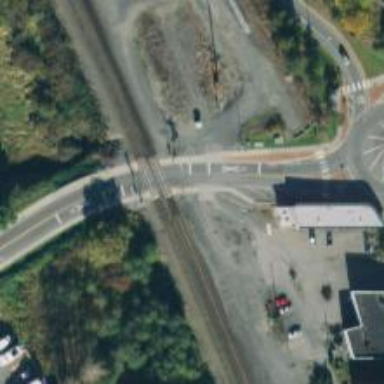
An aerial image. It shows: Crossing for the railway.